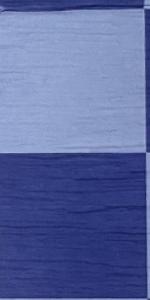
Label: Empty